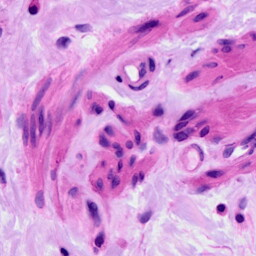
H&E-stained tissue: Ovarian